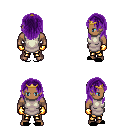
a pixel art fantasy rpg character, male body template, human, dark skin, white tunic, gold greaves, purple long hairstyle, gold tiara, gold gloves, black slippers, four views (front, back, left, right), 2x2 character sprite sheet, small pixel art, hard edges, no anti-aliasing